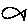
Label: fish